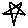
Label: star